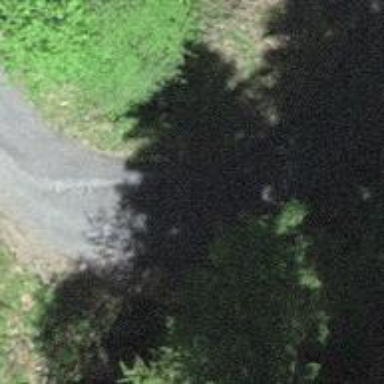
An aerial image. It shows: Unpaved track road.